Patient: sex F, age 56
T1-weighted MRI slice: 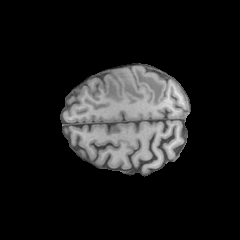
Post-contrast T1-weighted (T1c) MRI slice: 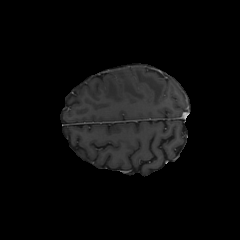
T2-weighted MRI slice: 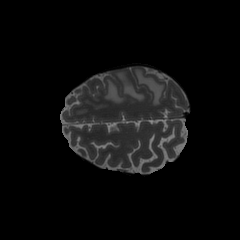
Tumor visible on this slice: yes
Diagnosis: Glioblastoma, IDH-wildtype
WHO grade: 4